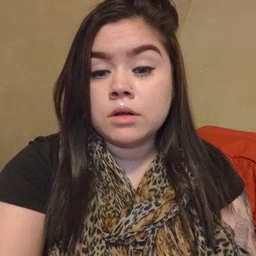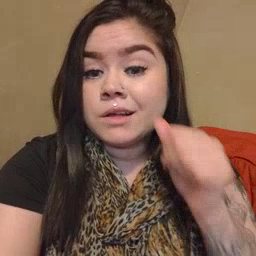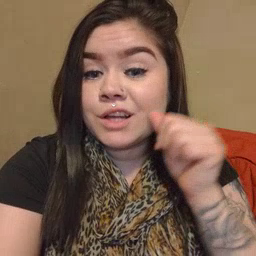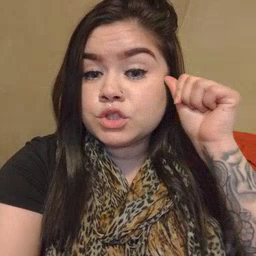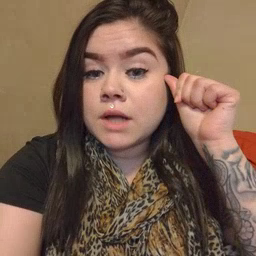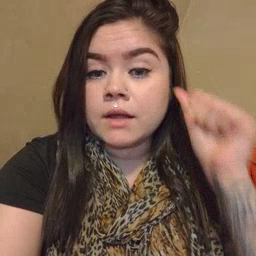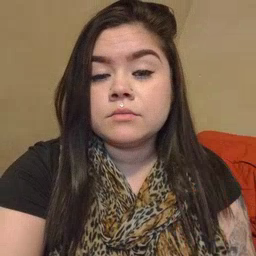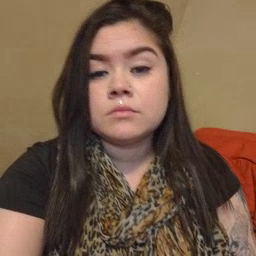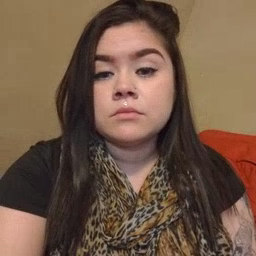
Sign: yesterday